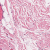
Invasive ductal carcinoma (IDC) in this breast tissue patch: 0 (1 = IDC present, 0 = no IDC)